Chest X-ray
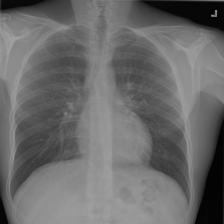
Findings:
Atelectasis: negative
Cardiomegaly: negative
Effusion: negative
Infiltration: negative
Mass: negative
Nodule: negative
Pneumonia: negative
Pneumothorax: negative
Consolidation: negative
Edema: negative
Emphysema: negative
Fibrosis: negative
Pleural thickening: negative
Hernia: negative